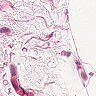
Metastatic tissue present: no